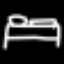
Label: bed